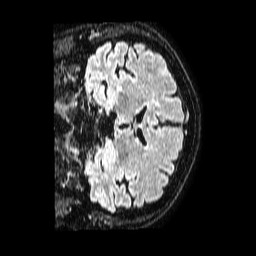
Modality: FLAIR
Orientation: coronal
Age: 62
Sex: male
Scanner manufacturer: philips
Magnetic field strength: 1.5 T
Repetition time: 4.8 s
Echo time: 0.3 s